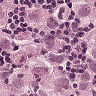
Metastatic tissue present: yes